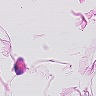
Metastatic tissue present: no